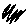
Label: zigzag